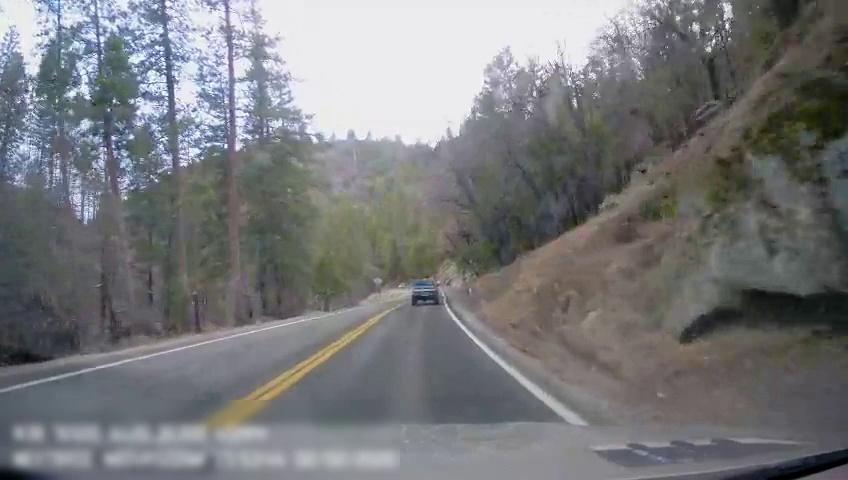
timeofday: Day
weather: Sunny
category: Drivable Space
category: Vehicles | Truck
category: Lanes | Current Lane
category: Lanes | Current Lane
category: Lanes | Alternate Lane